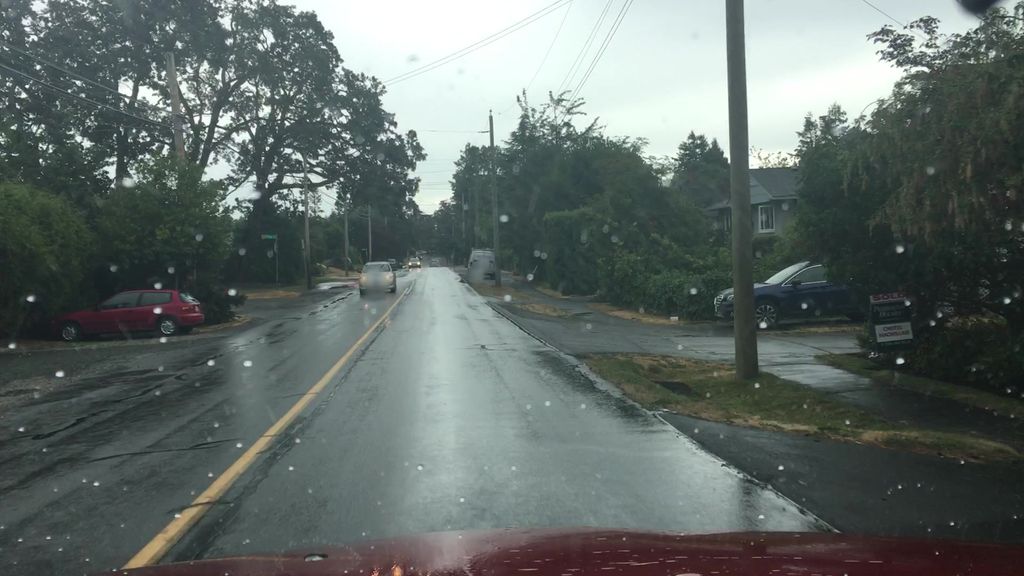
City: victoria